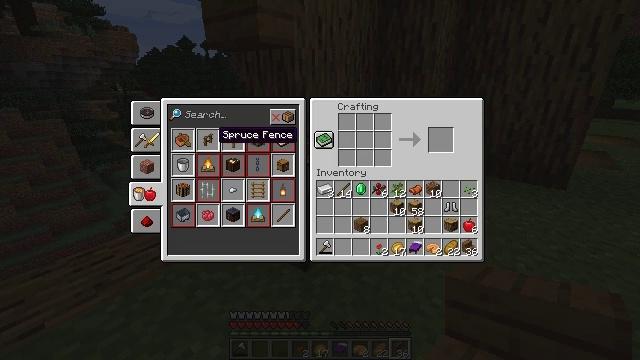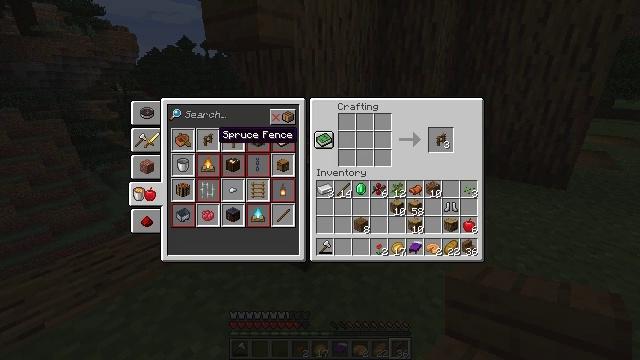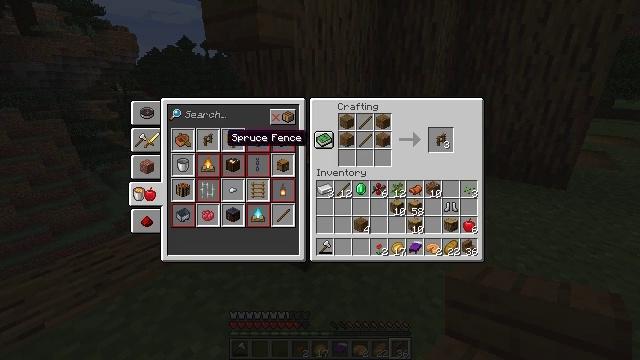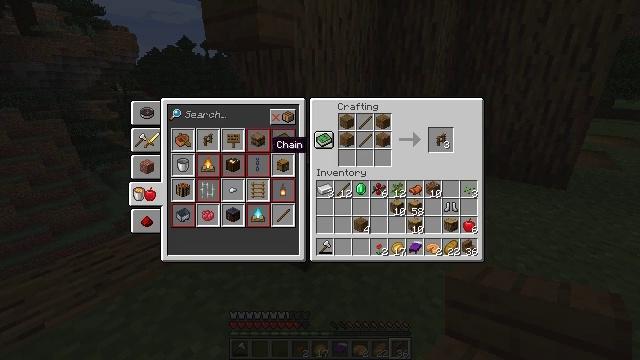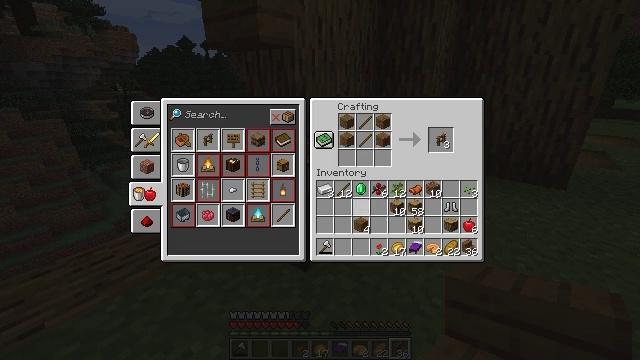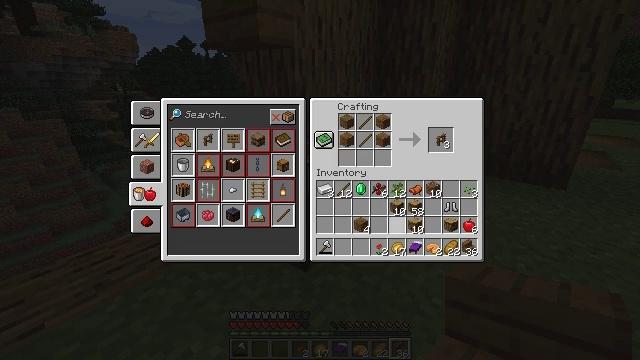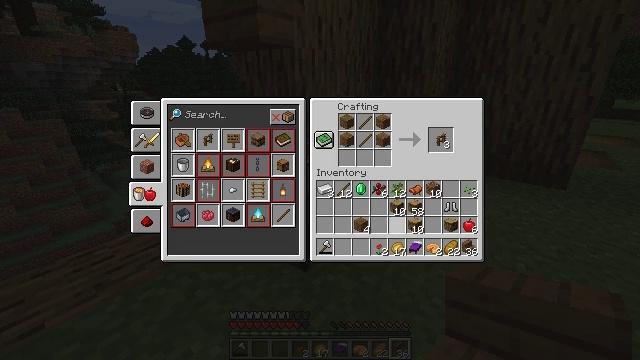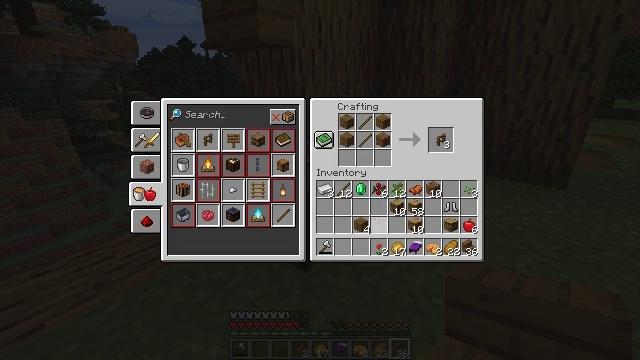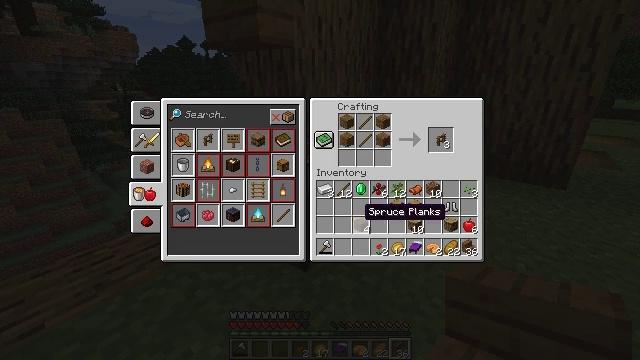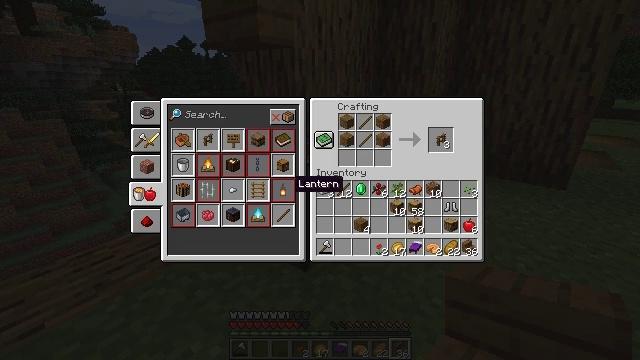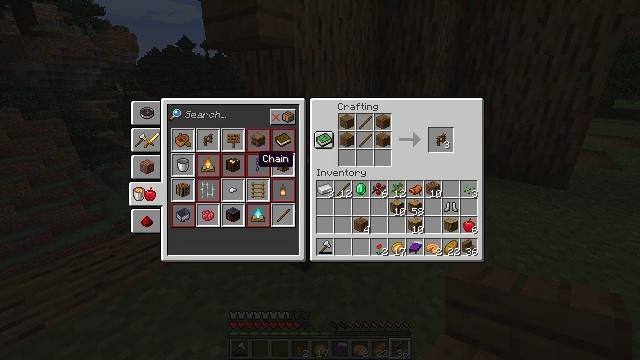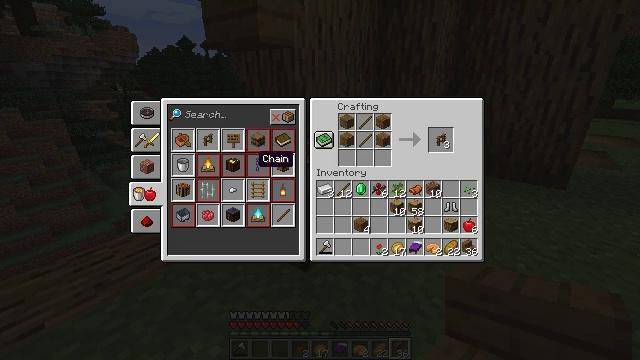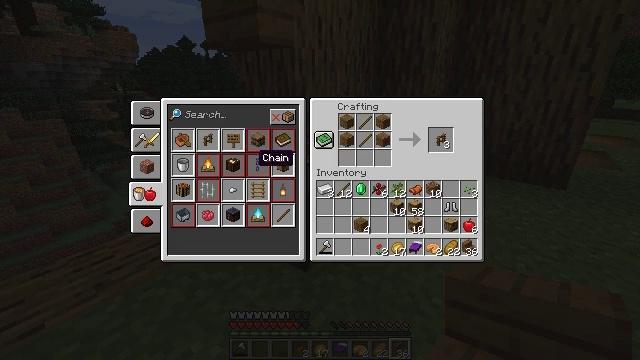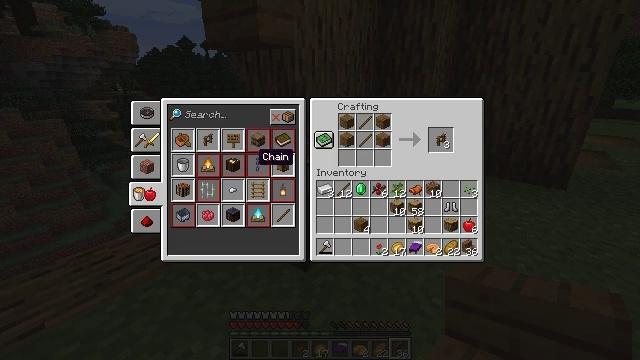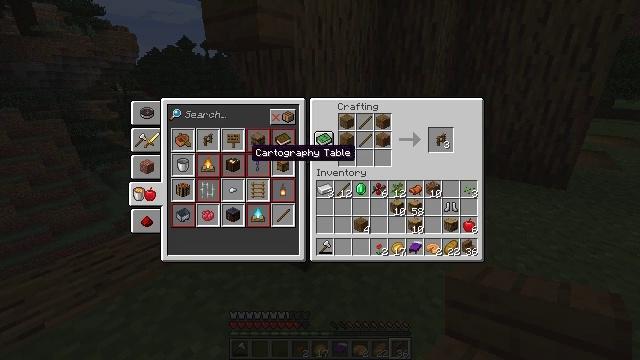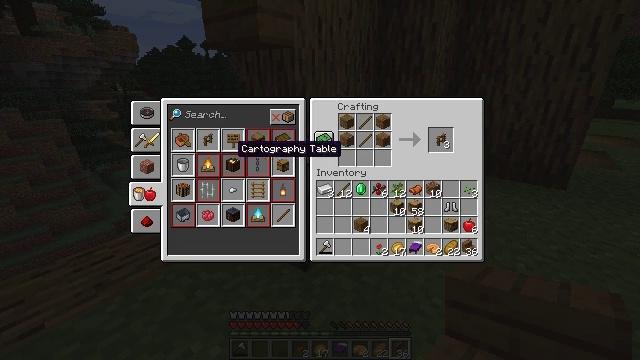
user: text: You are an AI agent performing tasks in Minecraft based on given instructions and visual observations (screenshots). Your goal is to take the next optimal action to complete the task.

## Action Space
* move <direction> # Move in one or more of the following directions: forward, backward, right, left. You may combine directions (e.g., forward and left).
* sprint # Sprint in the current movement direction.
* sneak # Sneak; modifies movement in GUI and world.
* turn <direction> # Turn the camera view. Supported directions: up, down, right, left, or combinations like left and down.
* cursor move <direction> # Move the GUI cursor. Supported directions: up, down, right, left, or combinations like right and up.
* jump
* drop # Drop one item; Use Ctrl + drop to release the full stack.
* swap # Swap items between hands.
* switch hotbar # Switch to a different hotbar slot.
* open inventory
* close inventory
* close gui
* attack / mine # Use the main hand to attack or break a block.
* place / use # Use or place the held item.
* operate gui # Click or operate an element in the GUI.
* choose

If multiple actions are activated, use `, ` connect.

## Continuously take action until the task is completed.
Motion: motion action
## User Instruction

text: Take sticks and spruce planks to craft a spruce fence.
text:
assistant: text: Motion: no_op
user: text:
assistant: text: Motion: cursor move right
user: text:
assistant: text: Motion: cursor move right and down
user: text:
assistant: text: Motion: cursor move right and down
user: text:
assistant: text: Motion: cursor move right and down
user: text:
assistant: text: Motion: no_op
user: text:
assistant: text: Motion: cursor move left
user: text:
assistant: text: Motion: cursor move left
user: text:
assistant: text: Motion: cursor move left and up
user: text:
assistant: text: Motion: cursor move left and up
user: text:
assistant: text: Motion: no_op
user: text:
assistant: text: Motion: no_op
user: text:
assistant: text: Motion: no_op
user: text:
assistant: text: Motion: cursor move left
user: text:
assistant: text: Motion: cursor move left
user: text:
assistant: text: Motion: no_op
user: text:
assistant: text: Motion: no_op
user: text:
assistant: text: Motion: no_op
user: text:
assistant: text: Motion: cursor move right
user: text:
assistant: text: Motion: cursor move right
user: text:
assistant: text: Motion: cursor move left
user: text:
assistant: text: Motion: cursor move left
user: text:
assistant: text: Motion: sneak
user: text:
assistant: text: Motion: sneak
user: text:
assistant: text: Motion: sneak
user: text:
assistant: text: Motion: sneak
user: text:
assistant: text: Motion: sneak
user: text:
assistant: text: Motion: sneak
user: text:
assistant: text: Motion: sneak
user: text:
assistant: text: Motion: sneak